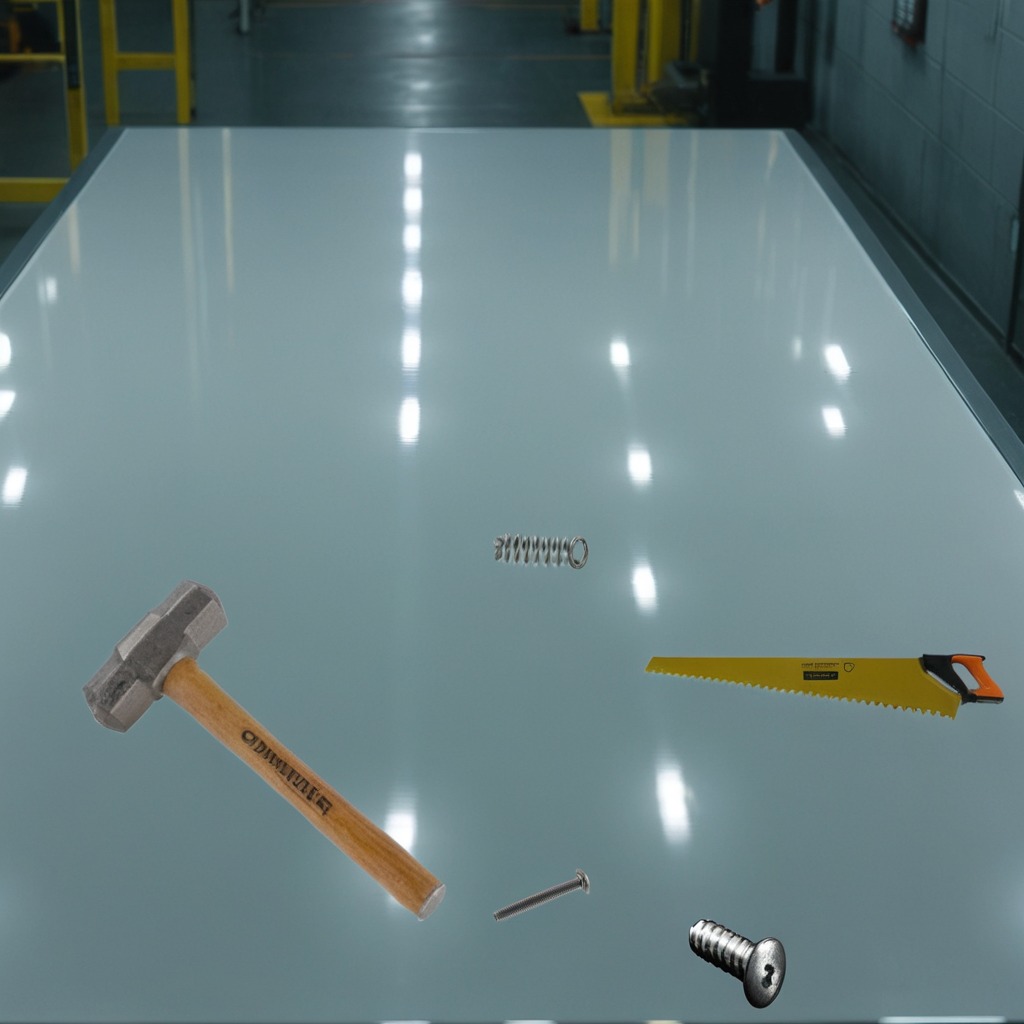
A machine screw, a hammer, an iron nail, a coiled metal spring, and a handheld metal saw are lying on a high-gloss table in a ship maintenance bay industrial lighting.